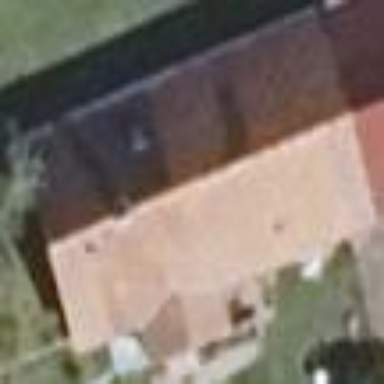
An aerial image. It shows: Building with gabled roof. The roof orientation is along the building's structure.